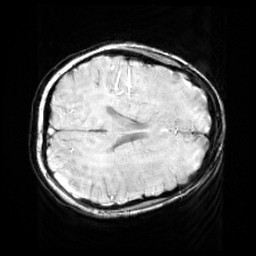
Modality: SWI
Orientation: axial
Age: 12
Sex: female
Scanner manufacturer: siemens
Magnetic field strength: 3 T
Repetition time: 0.027 s
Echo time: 0.02 s